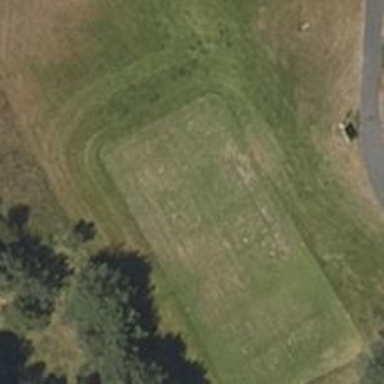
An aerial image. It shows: Golf tee.